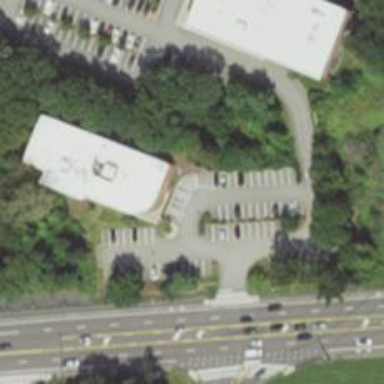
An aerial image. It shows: Parking space is available.